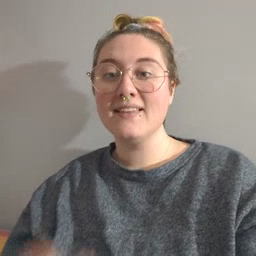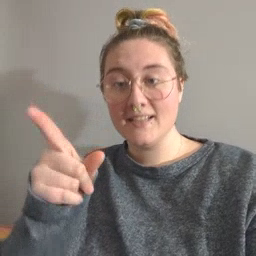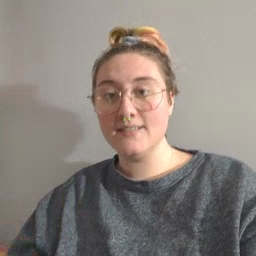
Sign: hesheit